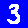
Digit: 3